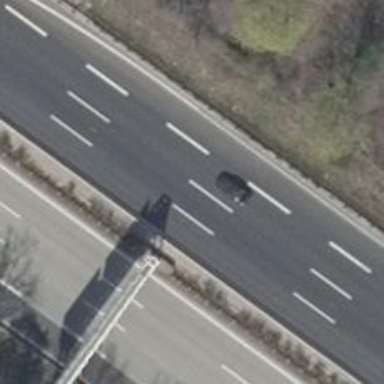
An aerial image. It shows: Asphalt motorway.